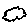
Label: cloud